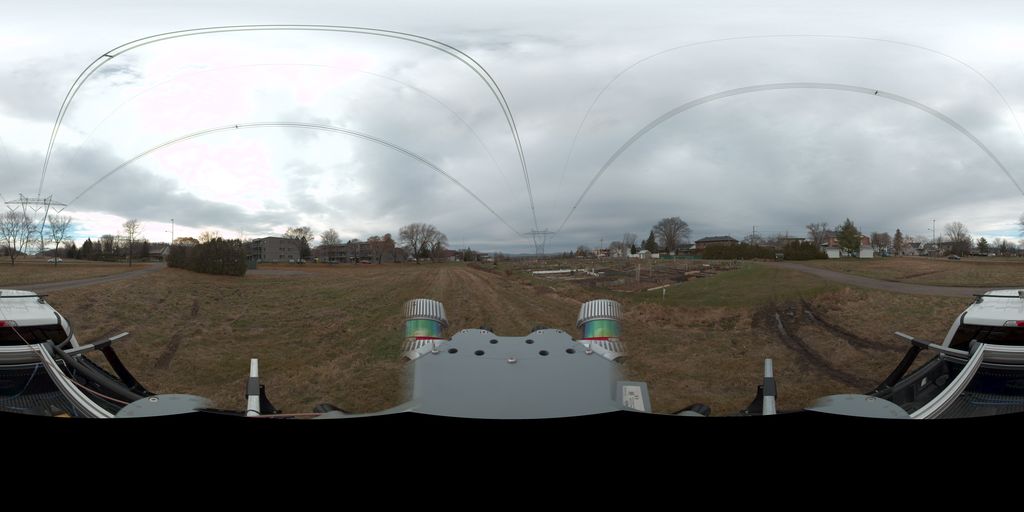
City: quebec_city